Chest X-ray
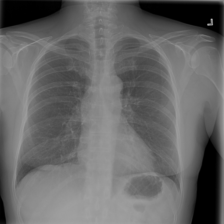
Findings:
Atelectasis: negative
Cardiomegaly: negative
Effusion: negative
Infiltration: negative
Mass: negative
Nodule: negative
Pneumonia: negative
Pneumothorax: negative
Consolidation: negative
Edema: negative
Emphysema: negative
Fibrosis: negative
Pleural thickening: negative
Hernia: negative